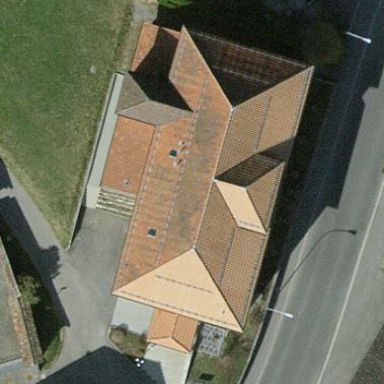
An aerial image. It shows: Building.